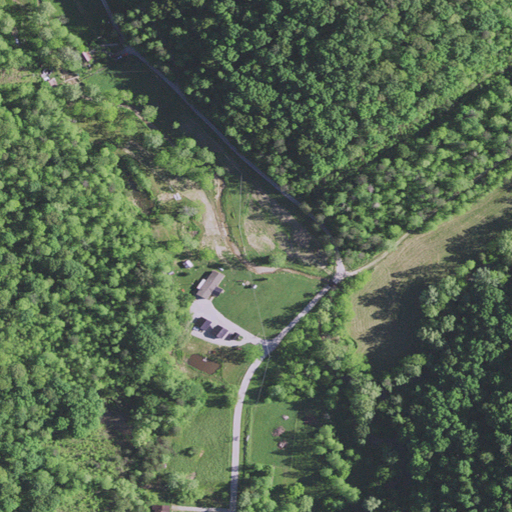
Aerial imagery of valley in Kentucky named Needmore Hollow containing deciduous forest, pasture, open development, and low intensity development